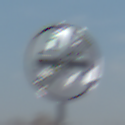
Verkehrszeichen: EndeUeberholverbot
Umgebung: Outdoor, Suburban
Tageszeit: MorningAfternoon
Wetter: PartlyCloudy
Licht: Natural
Jahreszeit: NotSpecified
Kontrast: HighContrast